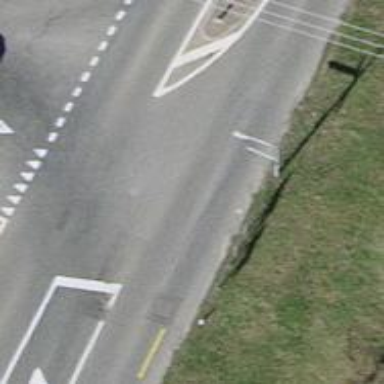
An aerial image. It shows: Tertiary road with asphalt surface.